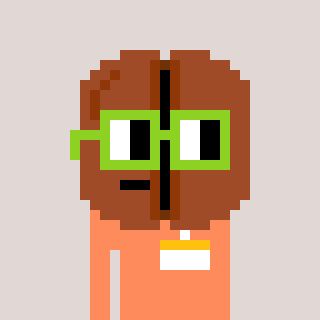
a pixel art character with square light green glasses, a coffeebean-shaped head and a peachy-colored body on a warm background